Question: Could you give me some hint about how to remove the background from galaxy images using Python? I want to somehow detect the galaxy and remove everything outside of it.
Any chance to do it with 'OpenCV' maybe?
All images look like this:

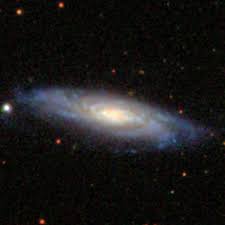
Answer: Try this:
Basic idea of this solution is, get the contours of the image after performing 'threshold()' and detect the biggest contour among contours.
'''
import cv2
image = cv2.imread("test.jpg", 1)
img = cv2.cvtColor(image,cv2.COLOR_BGR2GRAY)
cv2.threshold(img,0,255,cv2.THRESH_BINARY+cv2.THRESH_OTSU,img)
im2, contours, hier = cv2.findContours(img, cv2.RETR_EXTERNAL,cv2.CHAIN_APPROX_NONE)
if len(contours) != 0:
#find the biggest area
c = max(contours, key = cv2.contourArea)
x,y,w,h = cv2.boundingRect(c)
cv2.rectangle(image,(x,y),(x+w,y+h),(0,255,0),1)
cv2.imshow("Result", image)
cv2.waitKey(0)
'''